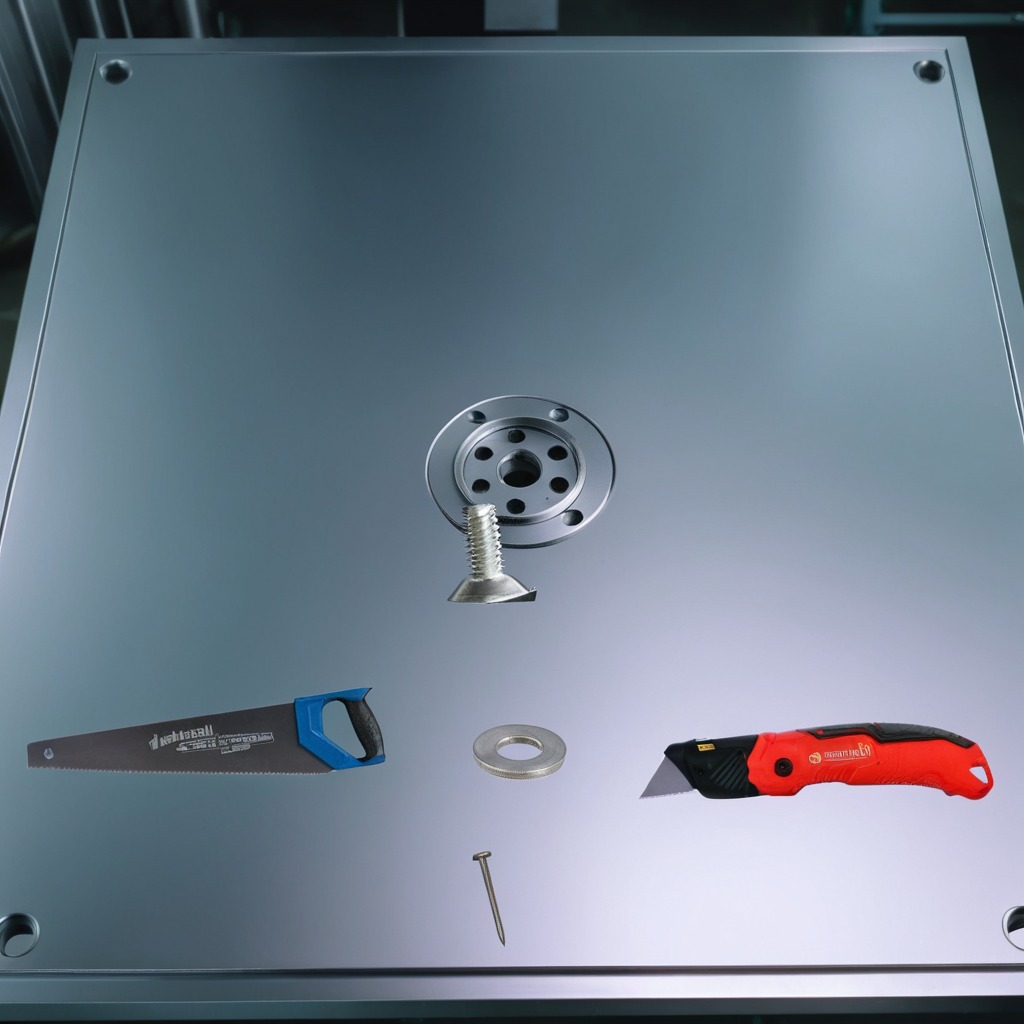
A utility knife, a flat metal washer, a metal machine screw, an iron nail, and a handheld metal saw are lying on a metal table in a machine shop under fluorescent lights.